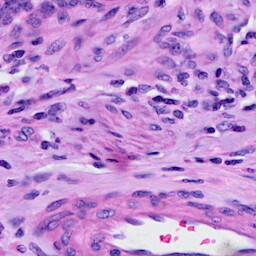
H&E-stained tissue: Cervix